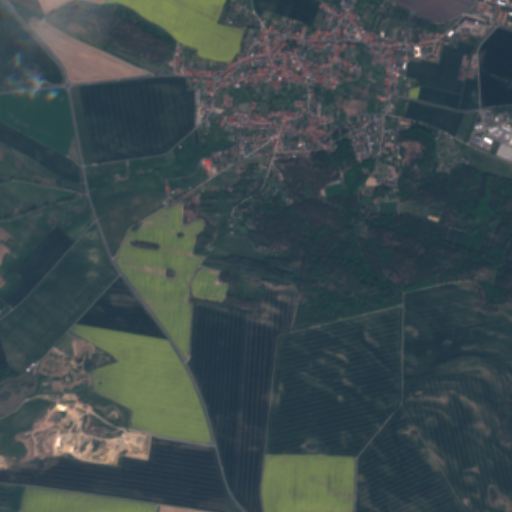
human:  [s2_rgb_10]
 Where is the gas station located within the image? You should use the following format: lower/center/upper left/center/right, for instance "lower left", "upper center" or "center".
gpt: The gas station is located in the upper right of the image.
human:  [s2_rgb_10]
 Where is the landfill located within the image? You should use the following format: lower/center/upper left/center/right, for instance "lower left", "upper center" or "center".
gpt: The landfill is located in the lower left of the image.
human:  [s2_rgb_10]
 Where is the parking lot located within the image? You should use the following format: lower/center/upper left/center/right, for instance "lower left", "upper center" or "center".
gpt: The parking lot is located in the upper right of the image.
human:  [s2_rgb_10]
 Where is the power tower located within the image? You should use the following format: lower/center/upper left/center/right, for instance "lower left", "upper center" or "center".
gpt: The power tower is located in the upper left of the image.
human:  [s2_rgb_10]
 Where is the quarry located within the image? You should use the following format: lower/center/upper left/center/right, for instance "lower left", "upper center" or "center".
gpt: The quarry is located in the lower left of the image.
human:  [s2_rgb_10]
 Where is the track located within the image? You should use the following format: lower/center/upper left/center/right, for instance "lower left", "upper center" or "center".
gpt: The track is located in the lower left of the image.
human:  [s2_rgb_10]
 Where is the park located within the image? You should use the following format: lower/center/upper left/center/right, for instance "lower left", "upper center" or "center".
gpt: There is no park in the image.